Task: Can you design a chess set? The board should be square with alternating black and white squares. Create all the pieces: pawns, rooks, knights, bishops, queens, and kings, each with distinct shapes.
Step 2516:
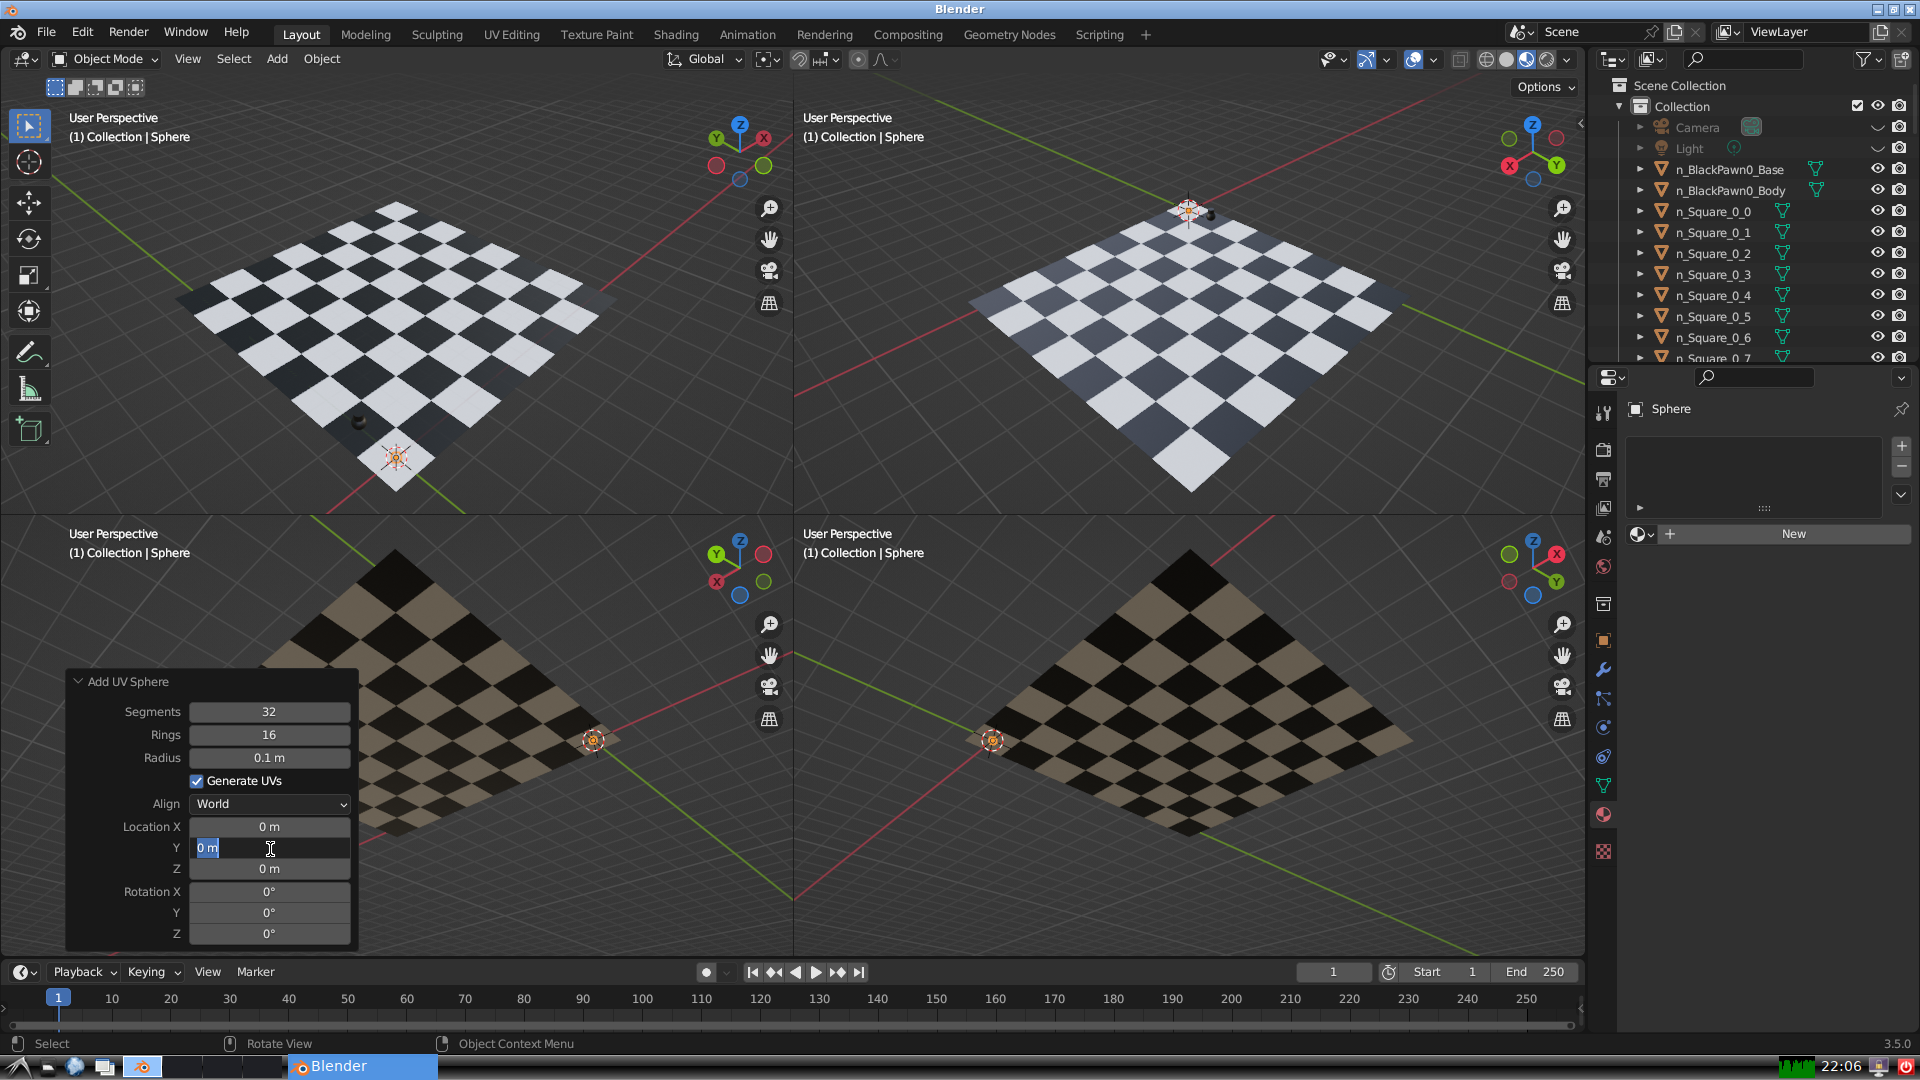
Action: input_text: 1.0